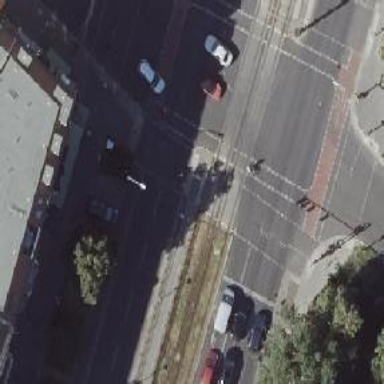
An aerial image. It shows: Tram crossing on the railway.